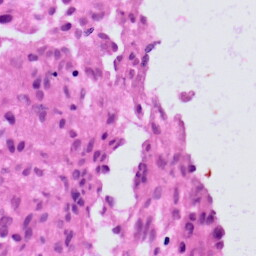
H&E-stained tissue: Skin